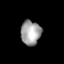
Tissue: lung
Cell type: Epithelial cells
Senescence score: 0.2104
Nuclear area (px): 488
Mean DAPI intensity: 159.457